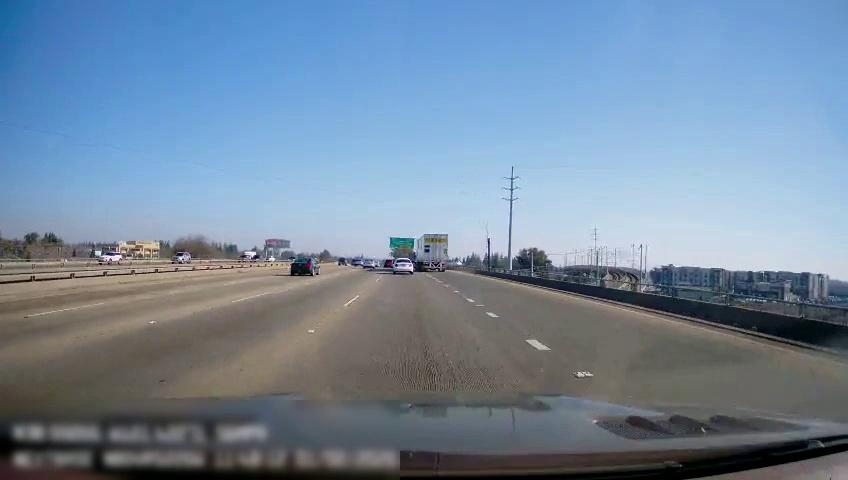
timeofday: Day
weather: Sunny
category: Drivable Space
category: Vehicles | SUV
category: Vehicles | SUV
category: Vehicles | SUV
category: Vehicles | Car
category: Vehicles | Truck
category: Vehicles | Truck
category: Vehicles | SUV
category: Vehicles | Car
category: Vehicles | Car
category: Vehicles | Truck
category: Lanes | Alternate Lane
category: Lanes | Alternate Lane
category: Lanes | Alternate Lane
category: Lanes | Alternate Lane
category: Lanes | Alternate Lane
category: Traffic | Signs